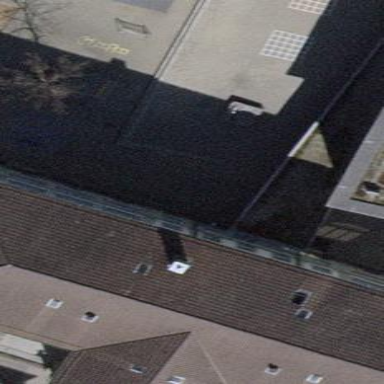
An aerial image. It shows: School building with hipped roof design.